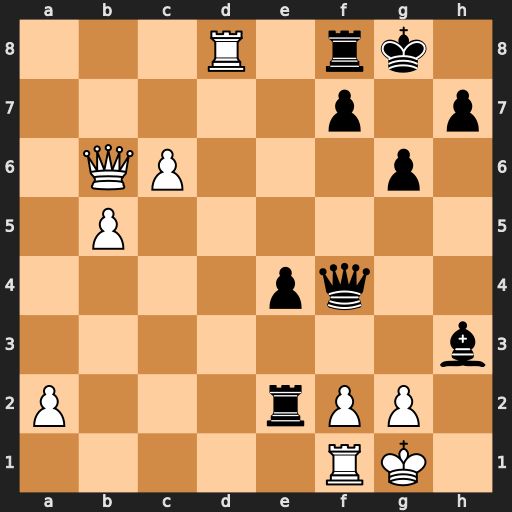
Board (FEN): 3R1rk1/5p1p/1QP3p1/1P6/4pq2/7b/P3rPP1/5RK1
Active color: w
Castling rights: -
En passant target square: -
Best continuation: Rxf8+ Kxf8 Qc5+ Kg7 Qc3+ f6 Qxh3